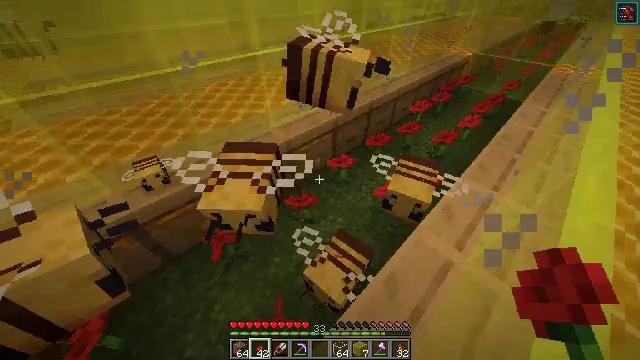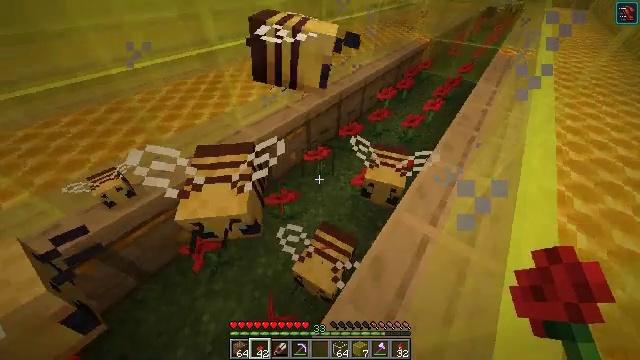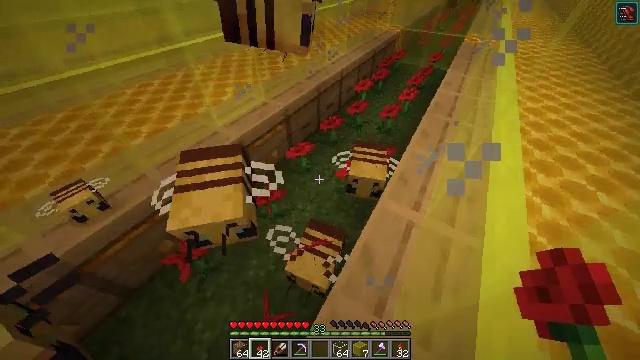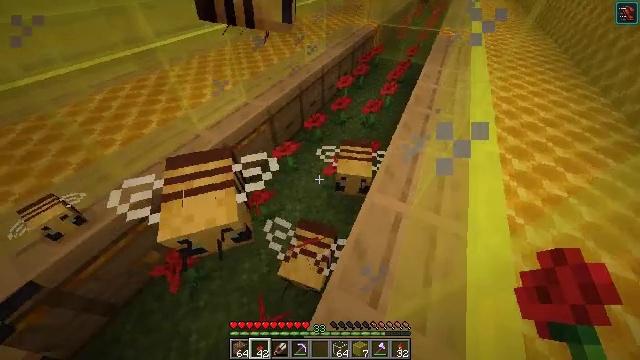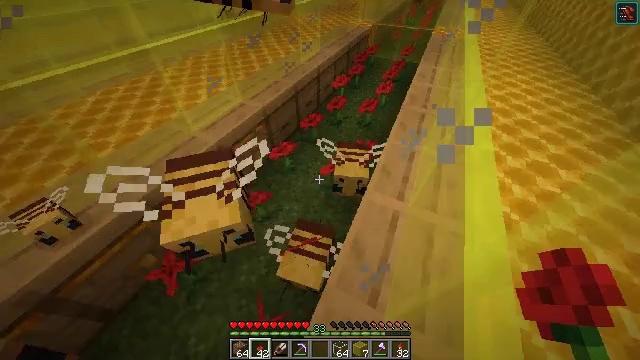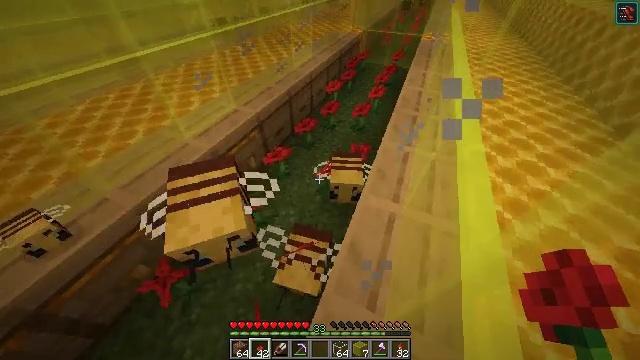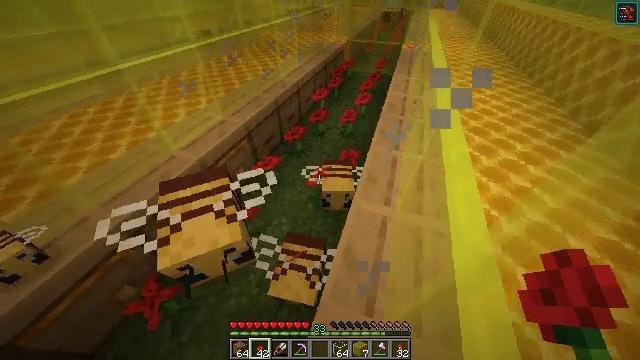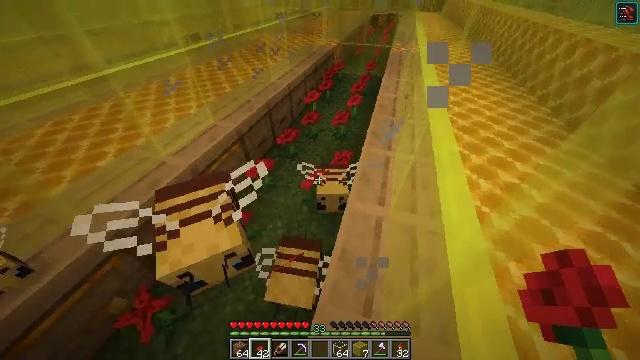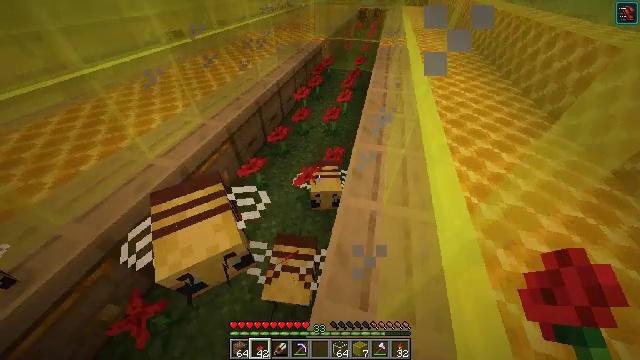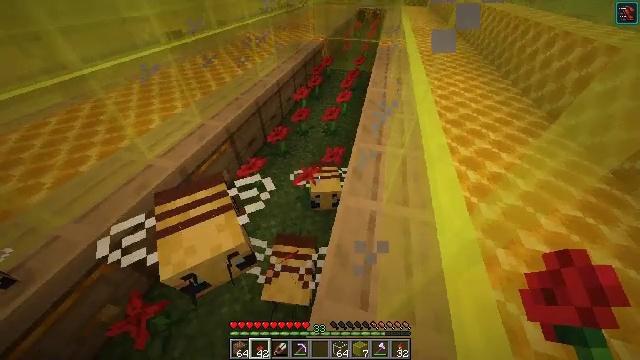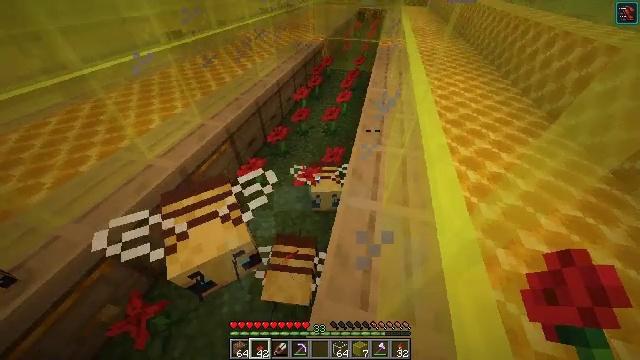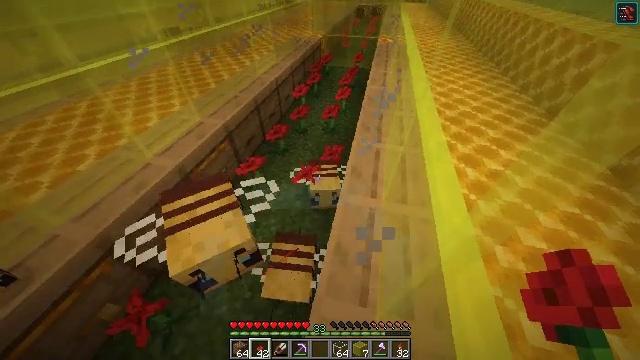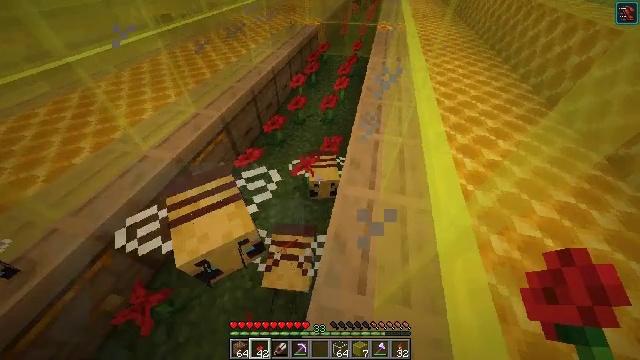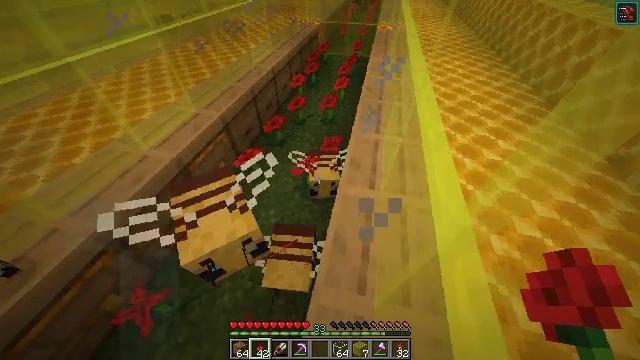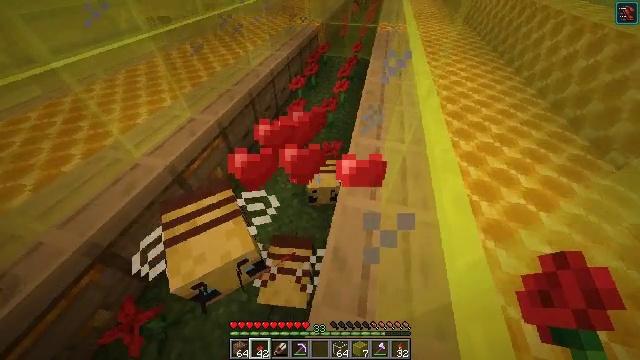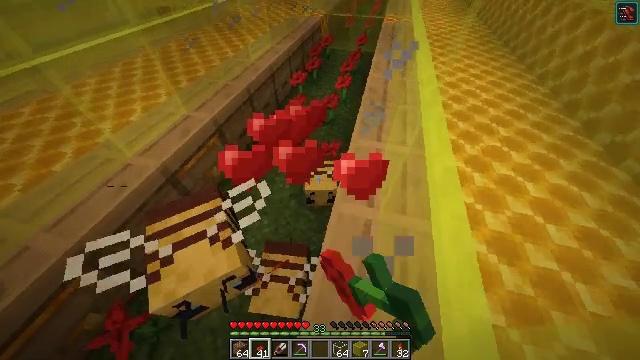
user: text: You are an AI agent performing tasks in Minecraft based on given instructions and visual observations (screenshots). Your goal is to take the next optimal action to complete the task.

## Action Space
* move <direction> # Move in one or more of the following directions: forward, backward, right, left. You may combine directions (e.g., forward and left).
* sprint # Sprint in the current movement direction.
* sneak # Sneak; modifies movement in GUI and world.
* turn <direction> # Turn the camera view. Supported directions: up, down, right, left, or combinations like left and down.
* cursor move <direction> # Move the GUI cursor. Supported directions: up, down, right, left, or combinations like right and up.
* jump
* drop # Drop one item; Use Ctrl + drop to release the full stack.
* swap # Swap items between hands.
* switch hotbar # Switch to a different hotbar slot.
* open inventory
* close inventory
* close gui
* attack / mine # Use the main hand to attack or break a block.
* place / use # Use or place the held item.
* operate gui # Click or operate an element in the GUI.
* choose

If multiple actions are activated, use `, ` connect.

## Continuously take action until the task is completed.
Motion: motion action
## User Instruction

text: Open the crafting table to make a honeycomb block with honeycombs.
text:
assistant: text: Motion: turn right and down
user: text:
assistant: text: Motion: turn right and down
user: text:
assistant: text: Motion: turn right
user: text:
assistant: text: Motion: turn right
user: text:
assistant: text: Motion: turn right and up
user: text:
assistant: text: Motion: turn right and up
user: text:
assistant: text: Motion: turn right
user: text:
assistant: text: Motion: turn right
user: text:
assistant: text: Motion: use / place
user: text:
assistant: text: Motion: use / place
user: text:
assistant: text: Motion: use / place
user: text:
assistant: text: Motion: turn down
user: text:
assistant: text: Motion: no_op
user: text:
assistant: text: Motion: move forward
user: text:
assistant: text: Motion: move forward and move right, turn left and down
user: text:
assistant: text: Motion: move forward and move right, turn left and down
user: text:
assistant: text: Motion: move forward and move right, turn left and down
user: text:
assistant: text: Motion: turn left and down
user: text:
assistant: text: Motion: turn left and down
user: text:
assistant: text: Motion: turn left and down
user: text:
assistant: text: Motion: turn left and down
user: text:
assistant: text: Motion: turn left and down
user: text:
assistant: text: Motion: turn left
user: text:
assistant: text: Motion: turn left and up
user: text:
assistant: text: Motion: turn left and up
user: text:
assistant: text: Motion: turn left and up
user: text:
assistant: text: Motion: turn left and up
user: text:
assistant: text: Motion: turn left and up
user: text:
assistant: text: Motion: turn left and up
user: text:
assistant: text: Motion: no_op